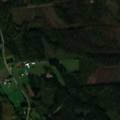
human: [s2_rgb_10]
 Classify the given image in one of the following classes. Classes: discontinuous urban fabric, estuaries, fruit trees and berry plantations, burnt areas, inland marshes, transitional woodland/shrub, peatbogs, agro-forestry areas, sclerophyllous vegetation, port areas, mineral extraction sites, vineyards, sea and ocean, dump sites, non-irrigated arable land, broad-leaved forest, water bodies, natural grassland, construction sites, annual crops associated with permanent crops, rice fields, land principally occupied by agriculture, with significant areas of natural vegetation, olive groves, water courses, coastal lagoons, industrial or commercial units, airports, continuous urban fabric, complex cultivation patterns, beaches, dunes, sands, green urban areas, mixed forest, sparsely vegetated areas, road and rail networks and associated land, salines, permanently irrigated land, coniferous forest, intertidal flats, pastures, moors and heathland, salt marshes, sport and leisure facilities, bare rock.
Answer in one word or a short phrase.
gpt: land principally occupied by agriculture, with significant areas of natural vegetation, coniferous forest, mixed forest, transitional woodland/shrub